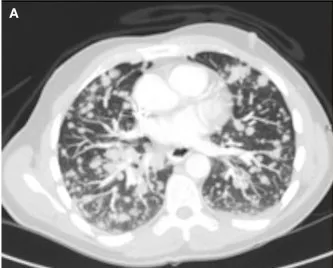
Chest CT image. Before the start of cabozantinib plus panitumumab.
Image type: radiology (ct)